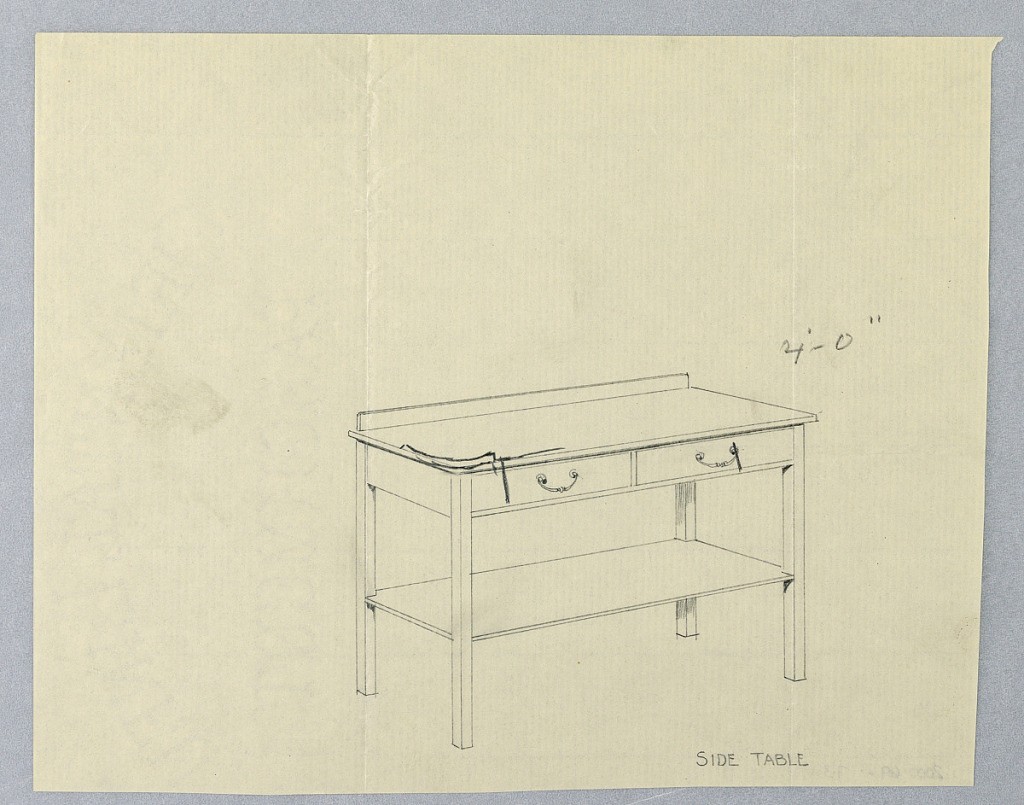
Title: Design for Serving Table with "S"-shaped Drawer Pulls
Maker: A.N. Davenport Co.
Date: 1900–05
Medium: Graphite on thin cream paper
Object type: Drawing
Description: Rectangular body with 2 drawers with simple "S"-shaped pulls, raised on 4 straight tapering legs; conforming lower shelf attaches half way up from floor level; backsplash.